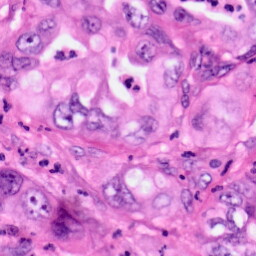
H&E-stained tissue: Pancreatic